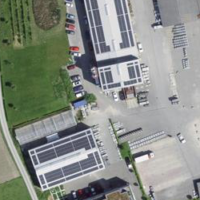
EUNIS habitat code: 55
Species observed at this site:
Lythrum salicaria